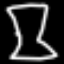
Label: hourglass